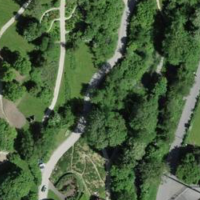
EUNIS habitat code: 53
Species observed at this site:
Juglans regia
Datura stramonium